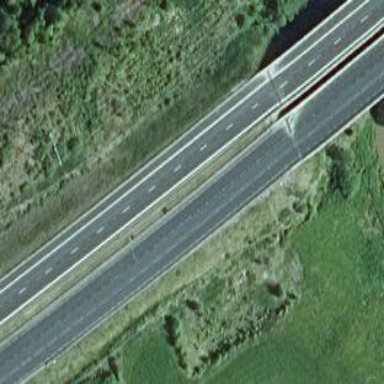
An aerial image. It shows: Asphalt motorway.